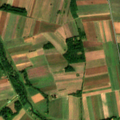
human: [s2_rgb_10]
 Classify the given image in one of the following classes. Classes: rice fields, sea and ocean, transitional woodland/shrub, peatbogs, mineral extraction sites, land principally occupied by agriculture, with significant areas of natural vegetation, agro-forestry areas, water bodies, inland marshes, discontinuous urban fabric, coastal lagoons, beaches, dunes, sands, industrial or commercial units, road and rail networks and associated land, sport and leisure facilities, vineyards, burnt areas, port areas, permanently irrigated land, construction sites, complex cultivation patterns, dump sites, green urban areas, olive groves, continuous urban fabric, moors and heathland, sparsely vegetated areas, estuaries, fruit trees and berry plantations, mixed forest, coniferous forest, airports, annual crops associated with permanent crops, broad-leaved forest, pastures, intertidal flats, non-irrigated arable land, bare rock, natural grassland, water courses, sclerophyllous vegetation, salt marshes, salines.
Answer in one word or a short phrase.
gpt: non-irrigated arable land, land principally occupied by agriculture, with significant areas of natural vegetation